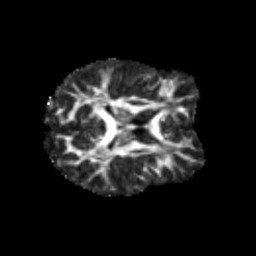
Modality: FA
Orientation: axial
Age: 25
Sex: female
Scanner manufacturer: siemens
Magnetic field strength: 3 T
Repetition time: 3.5 s
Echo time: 0.125 s